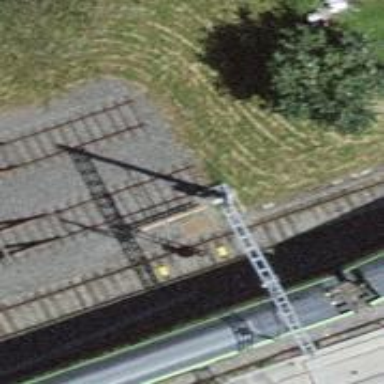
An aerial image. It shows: Railway buffer stop.